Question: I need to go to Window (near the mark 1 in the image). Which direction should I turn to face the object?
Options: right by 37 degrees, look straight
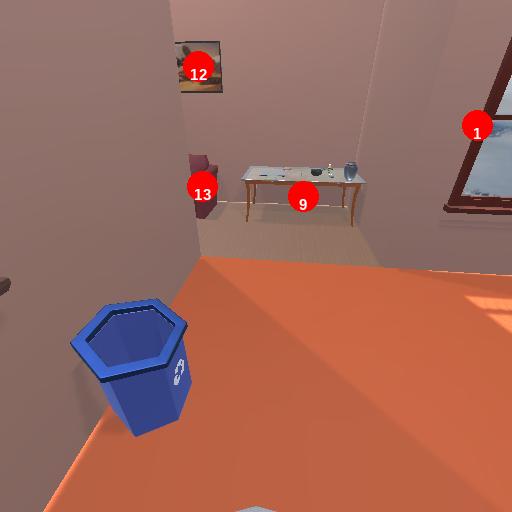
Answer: right by 37 degrees